八年级 · 度量几何学
如图, 一棵大树折断后倒在地上, 请按图中所标的数据, 计算大树没折断前的高度的结果是

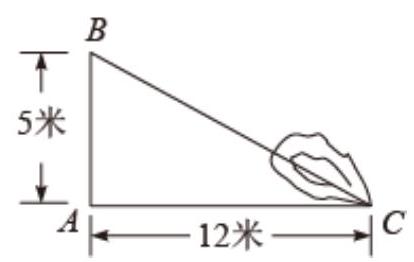
答案: 18 米